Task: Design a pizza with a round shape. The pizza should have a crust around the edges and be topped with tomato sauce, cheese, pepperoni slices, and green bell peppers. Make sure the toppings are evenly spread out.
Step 152:
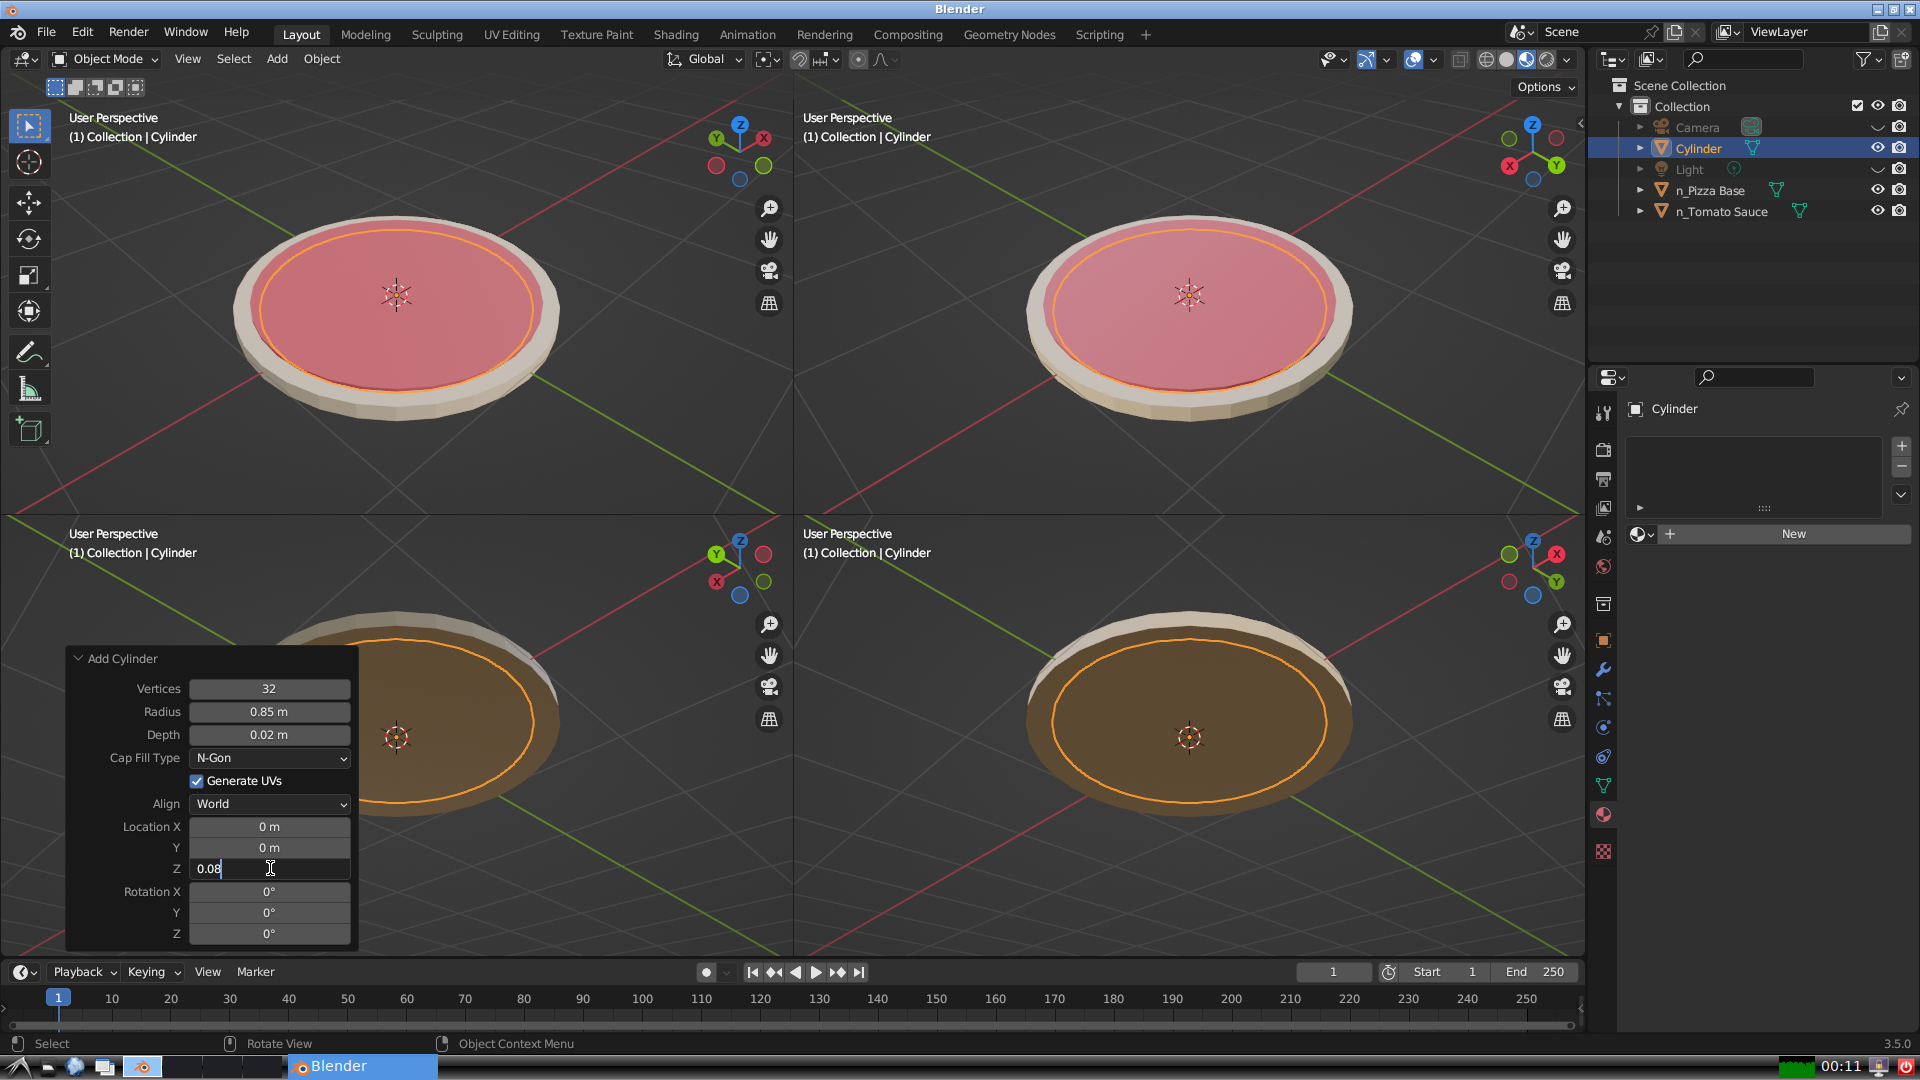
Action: {"key_press": ['Return']}